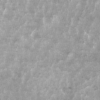
Label: not_dusty